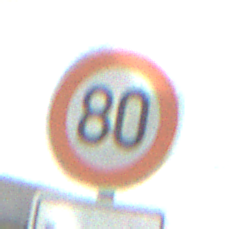
Verkehrszeichen: Geschwindigkeit80
Zusatzzeichen unten: ZeitangabenMitBeschraenkungAufWochentage8
Umgebung: Outdoor, Suburban
Tageszeit: MorningAfternoon
Wetter: PartlyCloudy
Licht: Natural
Jahreszeit: NotSpecified
Kontrast: HighContrast